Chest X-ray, PA view. Patient: 39 years old, sex F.
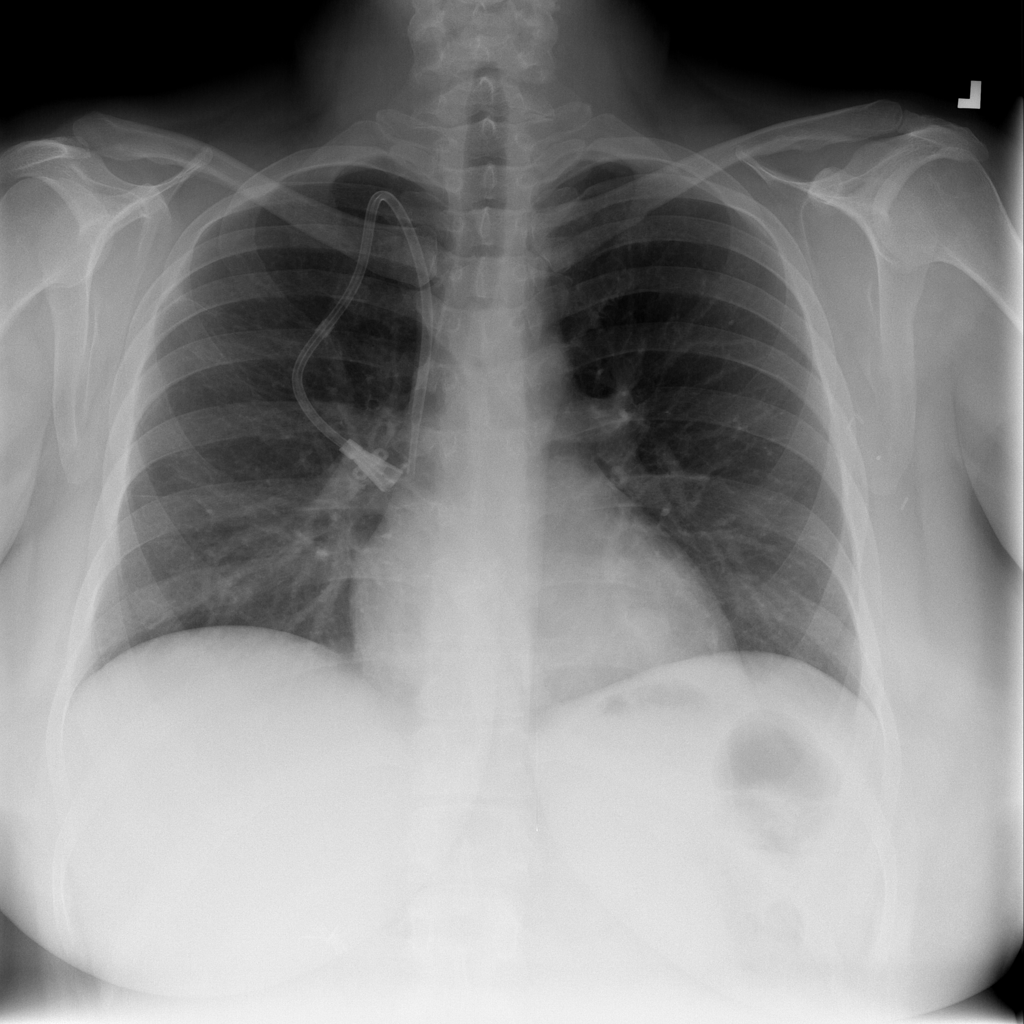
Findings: No Finding